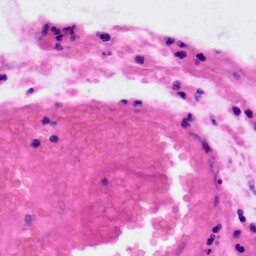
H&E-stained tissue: Colon